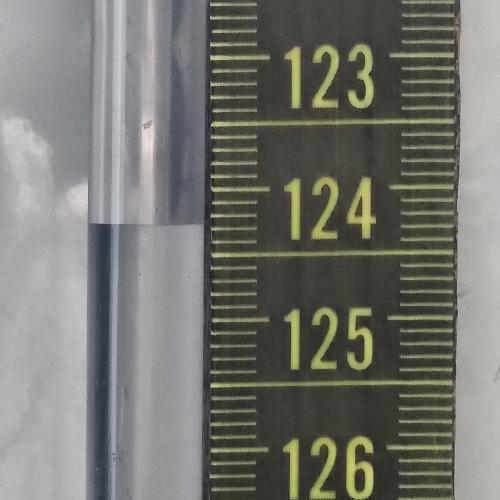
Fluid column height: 124.3 cm